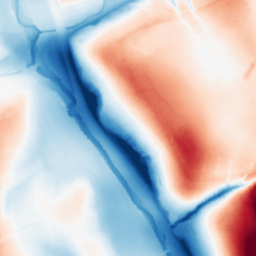
Category: classical
Decomposition family: gaussian_anisotropic
Decomposition parameters: sigma_x: 50
sigma_y: 2
Upsampling method: regularized
Upsampling parameters: scale: 2
lambda_reg: 0.01
Upsampling scale: 2